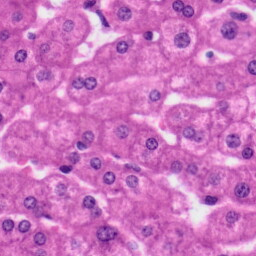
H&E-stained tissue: Liver